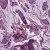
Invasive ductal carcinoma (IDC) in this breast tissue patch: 1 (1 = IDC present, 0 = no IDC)